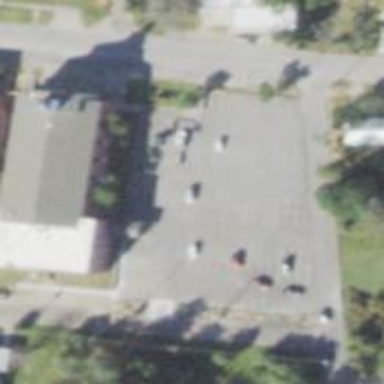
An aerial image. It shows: Parking space is available.